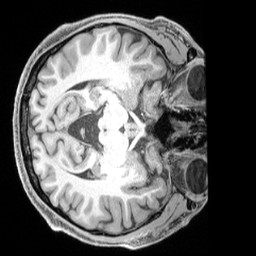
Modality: T1w
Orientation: axial
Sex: male
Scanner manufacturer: siemens
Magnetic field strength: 3 T
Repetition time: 2.4 s
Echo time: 0.00224 s